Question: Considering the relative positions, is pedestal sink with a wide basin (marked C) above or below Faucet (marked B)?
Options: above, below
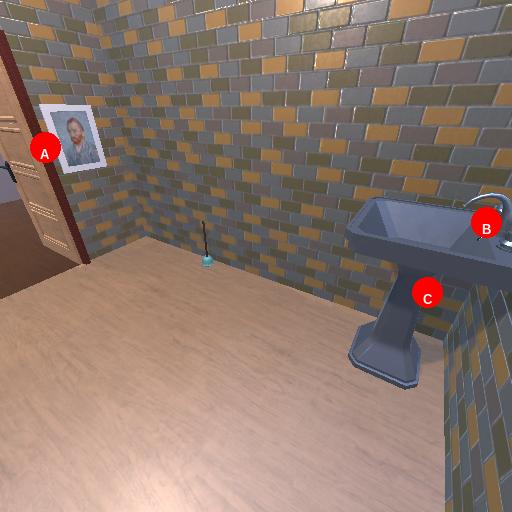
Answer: above